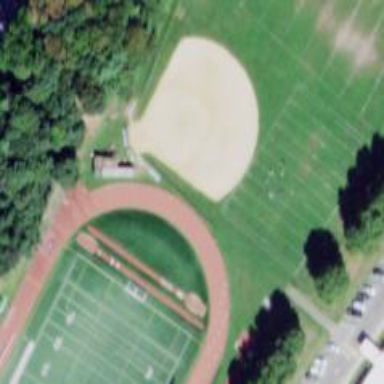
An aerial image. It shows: Baseball pitch for leisure and sports activities.